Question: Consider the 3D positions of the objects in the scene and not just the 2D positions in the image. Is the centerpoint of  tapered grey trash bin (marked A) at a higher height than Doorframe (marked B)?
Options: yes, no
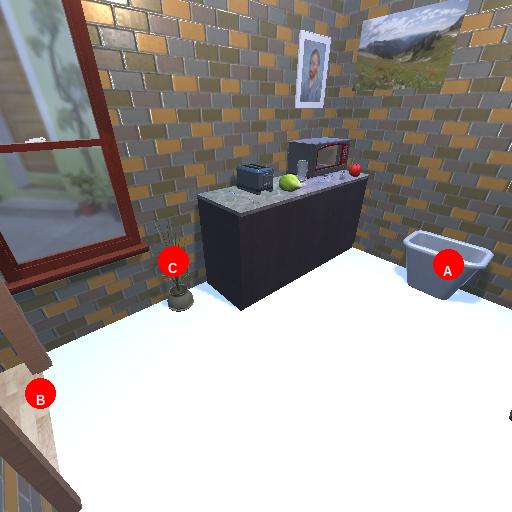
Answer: yes